Question:  I am using the following code in my xml,
I want to give background to my edittext,the background image is around 400*190 pixels..
Edittext is only occupying only one line and when on other part nothing is happening.
How to set my Edittext to occupy my background image,so that when I click on anypart of it,it should popup keyboard.
'''
<RelativeLayout
android:id="@+id/noteslayout"
android:layout_width="wrap_content"
android:layout_height="wrap_content"
android:layout_marginTop="5dp"
android:layout_marginLeft="5dp"
android:layout_marginRight="5dp"
android:background="@drawable/edittextnotes" >
<EditText
android:layout_marginTop="5dp"
android:layout_marginLeft="5dp"
android:layout_marginRight="5dp"
android:id="@+id/notes"
android:maxLines="5"
android:capitalize="sentences"
android:layout_width="250dp"
android:layout_height="wrap_content"
android:imeOptions="actionDone" />
</RelativeLayout>
'''
Thanks in advance
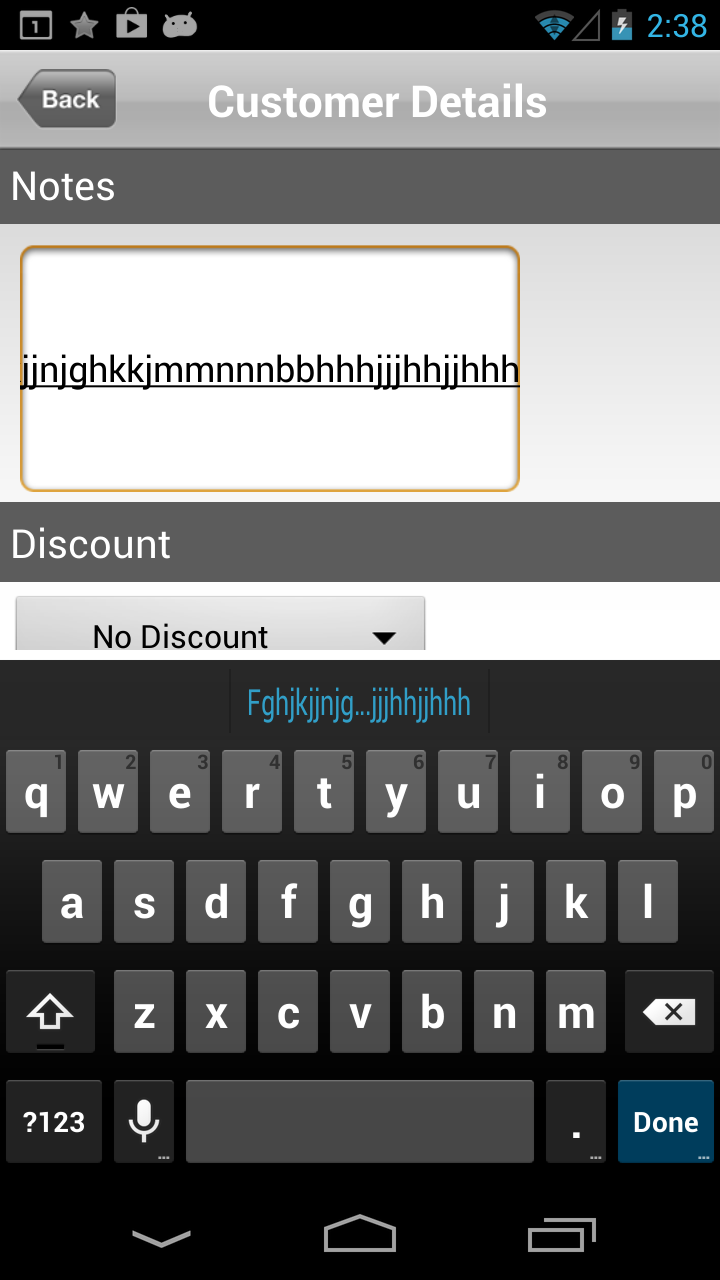
Answer: Why don't you try to set the background of 'EditText' only besides 'RelativeLayout' as below:
> '''
<EditText
android:layout_marginTop="5dp"
android:layout_marginLeft="5dp"
android:layout_marginRight="5dp"
android:id="@+id/notes"
android:maxLines="5"
android:lines="5" <---- set this lines property
android:background="@drawable/edittextnotes" <----See this.
android:capitalize="sentences"
android:layout_width="250dp"
android:layout_height="wrap_content"
android:imeOptions="actionDone"/>
'''